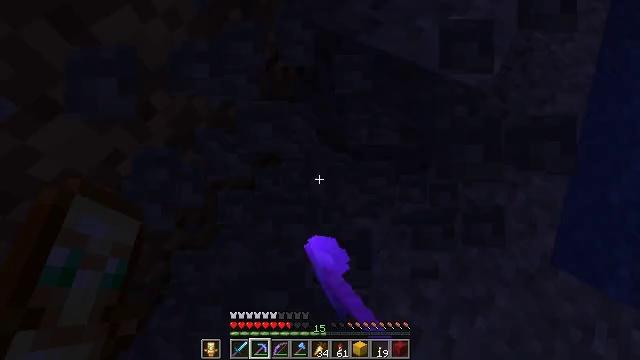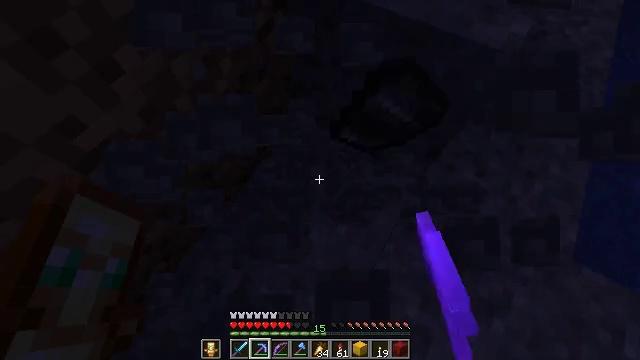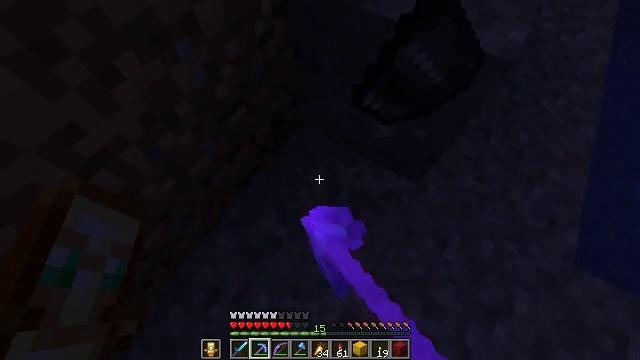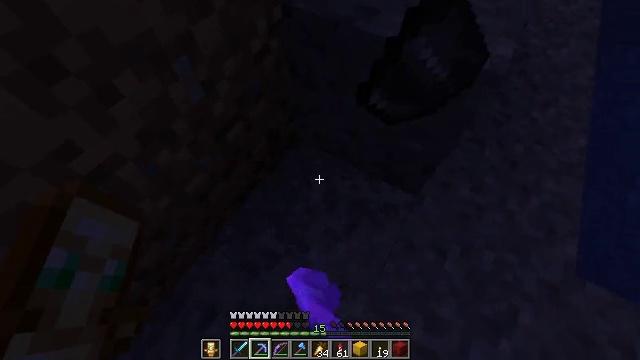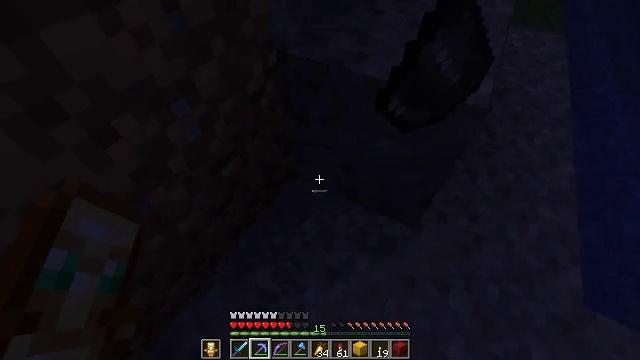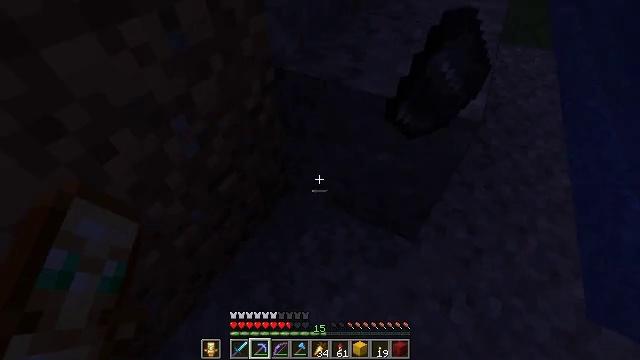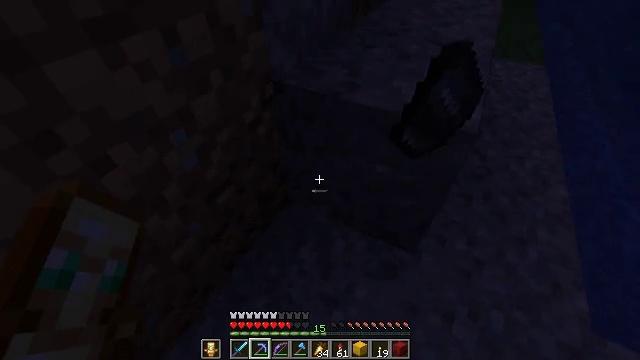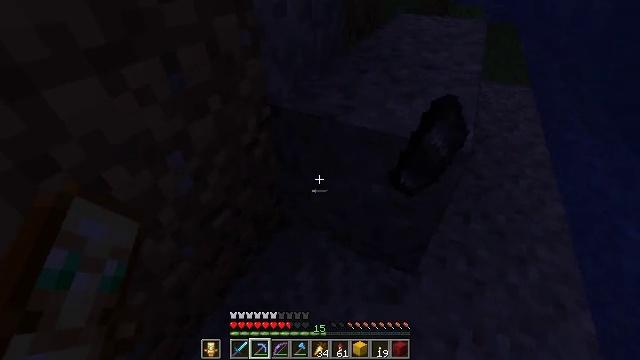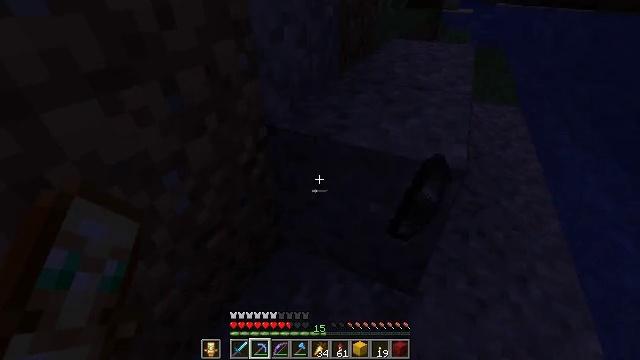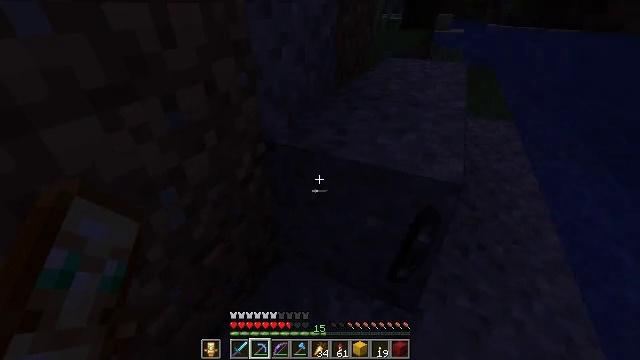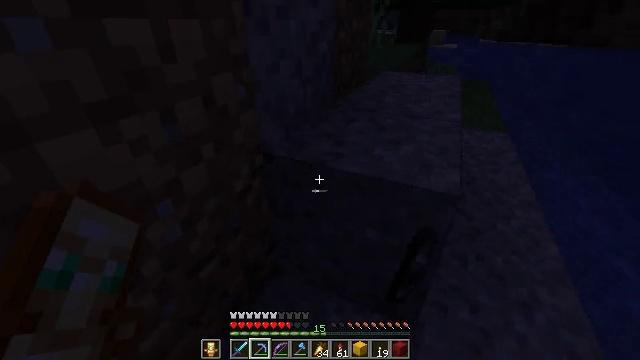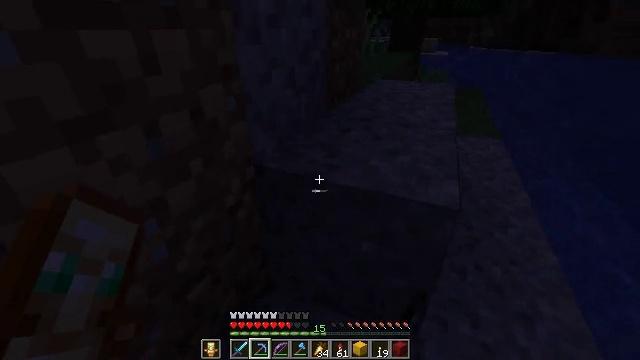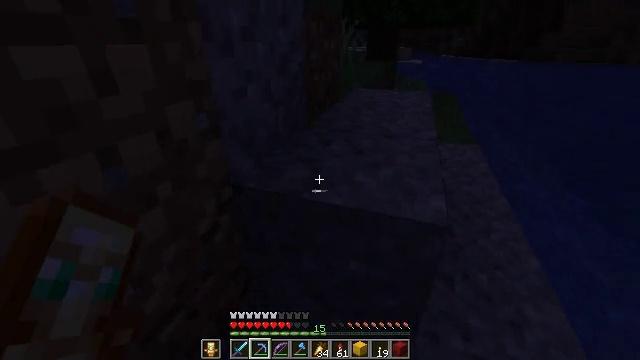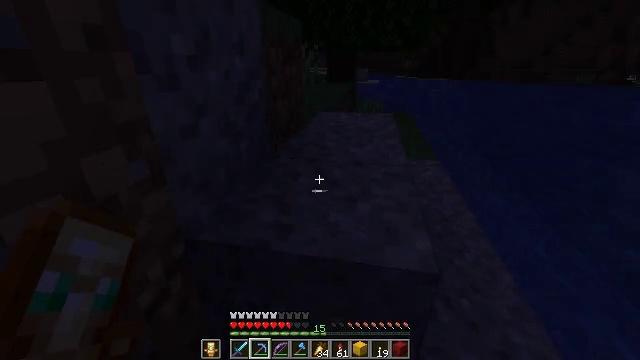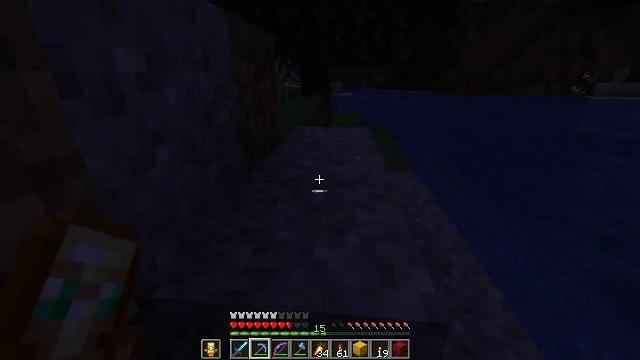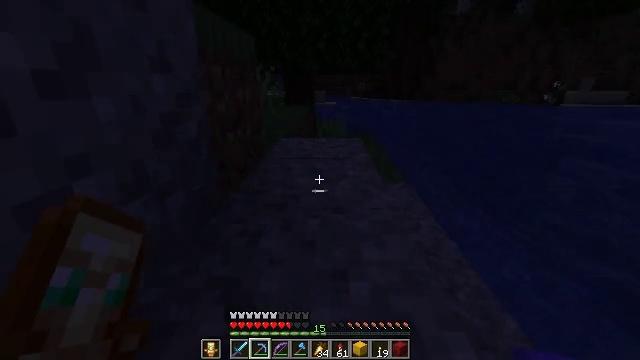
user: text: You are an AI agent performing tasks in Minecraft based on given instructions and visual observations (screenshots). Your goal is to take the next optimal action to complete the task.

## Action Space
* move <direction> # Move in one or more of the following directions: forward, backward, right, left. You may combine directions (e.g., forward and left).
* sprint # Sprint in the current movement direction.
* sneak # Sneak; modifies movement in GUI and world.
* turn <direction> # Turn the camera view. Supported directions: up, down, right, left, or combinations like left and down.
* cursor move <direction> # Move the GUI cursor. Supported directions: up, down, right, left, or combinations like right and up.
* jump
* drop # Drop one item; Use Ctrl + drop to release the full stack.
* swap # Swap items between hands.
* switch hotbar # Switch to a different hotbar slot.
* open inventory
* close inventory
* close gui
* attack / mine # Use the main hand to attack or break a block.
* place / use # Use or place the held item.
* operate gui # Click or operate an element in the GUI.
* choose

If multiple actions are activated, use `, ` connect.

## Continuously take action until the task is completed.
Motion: motion action
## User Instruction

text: Remove a spider eye from the inventory.
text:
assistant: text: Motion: attack / mine
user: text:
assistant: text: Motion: turn up, attack / mine
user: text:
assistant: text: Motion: turn right and up, attack / mine
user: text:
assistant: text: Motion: turn right and up
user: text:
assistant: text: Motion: turn up
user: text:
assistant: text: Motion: turn up
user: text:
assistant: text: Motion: turn right and up
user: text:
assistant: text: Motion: turn up
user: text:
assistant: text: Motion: turn up
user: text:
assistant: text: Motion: turn up
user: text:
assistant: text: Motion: move forward, turn right and up
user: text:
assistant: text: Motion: move forward, turn right and up
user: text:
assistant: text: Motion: move forward, turn right and up
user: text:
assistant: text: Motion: move forward, turn right and up
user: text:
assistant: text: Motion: move forward, turn right and up
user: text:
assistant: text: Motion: move forward, jump
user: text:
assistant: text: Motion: move forward, jump
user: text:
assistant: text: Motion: move forward, jump
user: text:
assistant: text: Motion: move forward, turn up
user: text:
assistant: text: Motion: move forward, open inventory
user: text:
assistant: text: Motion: move forward, open inventory
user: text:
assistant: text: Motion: cursor move right, open inventory
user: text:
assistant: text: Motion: cursor move right and up, open inventory
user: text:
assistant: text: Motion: cursor move up
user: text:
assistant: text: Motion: no_op
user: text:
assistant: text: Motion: cursor move right
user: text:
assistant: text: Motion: no_op
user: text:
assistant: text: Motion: no_op
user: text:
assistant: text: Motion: cursor move right and down
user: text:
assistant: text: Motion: cursor move down